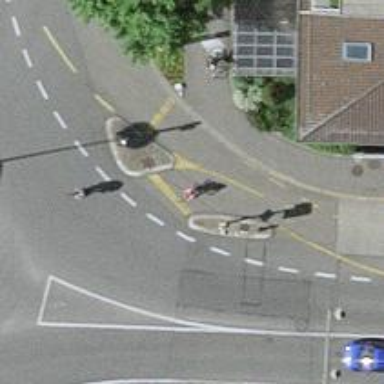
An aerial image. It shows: Footway passing through tunnel.